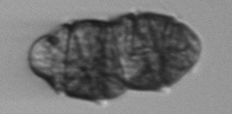
Label: Margalefidinium